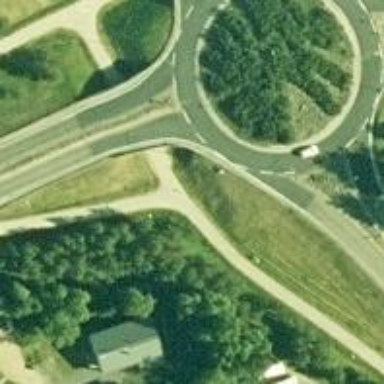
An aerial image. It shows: Asphalt cycleway.